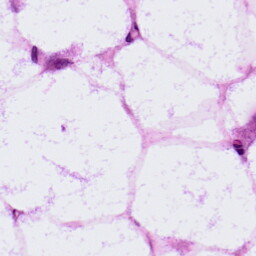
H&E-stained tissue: LymphNode